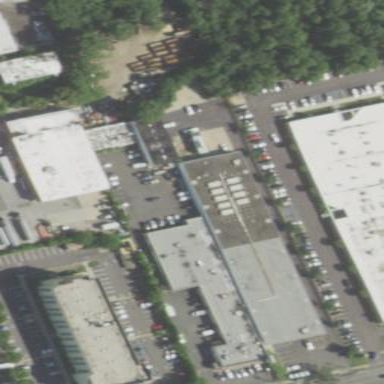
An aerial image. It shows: Restaurant building.